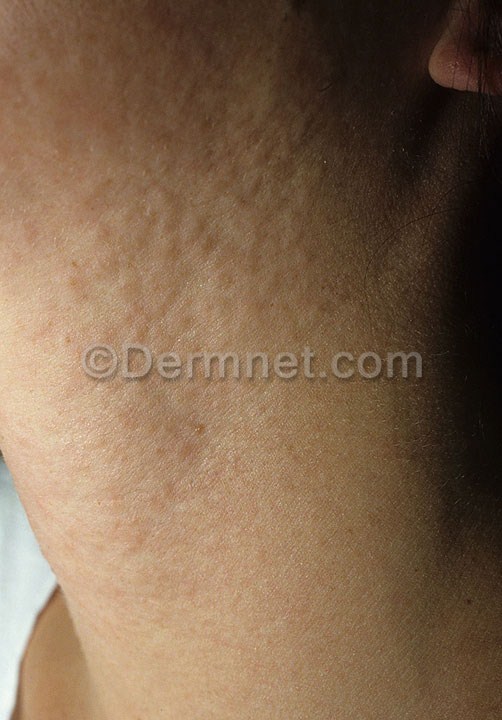
Disease: Systemic Disease